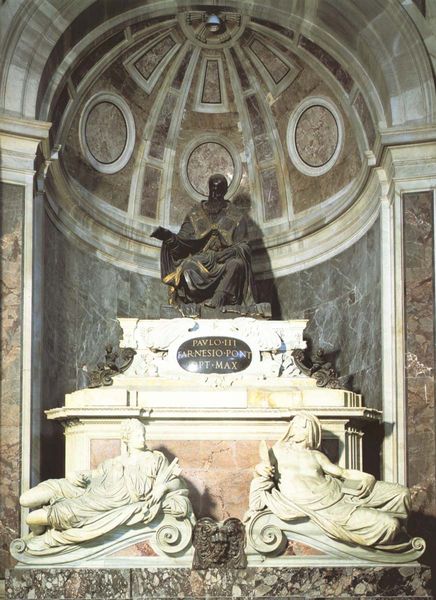
Titel: Grabmal von Papst Paul III. Farnese
Künstler: Guglielmo della Porta
Standort: Rom, S. Pietro (EU - I - Latium)
Schlagwörter: dunkel, mann, weiß, frauen, frau, marmor, pfeiler, schwarz, rot, sockel, stein, figur, gold, sitzend, paar, rund, skulptur, statue, schrift, liegen, bogen, figuren, rundbogen, kuppel, papst, thron, inschrift, podest, liegend, foto, nische, gewölbe, buch, denkmal, paul, liegende, kreise, herrscher, allegorie, rom, sarg, grab, pieta, segen, schnecken, sitzender, grabstätte, leigen, trauernde, spirale, römisch, grabmal, monument, max, sarkophag, grablege, paulus, sakophag, weip, marmo, bugen, pul, statie, papstgrab, zweiez